Interaction volume radius: 10 \u00c5
Interaction volume height: 15 \u00c5
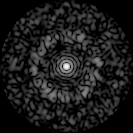
Disorder parameter: 0.8322